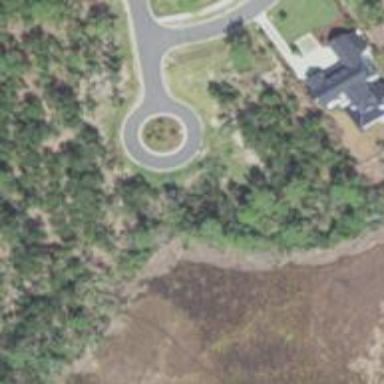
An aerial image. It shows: Turning loop on the road.